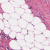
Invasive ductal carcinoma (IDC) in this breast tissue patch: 0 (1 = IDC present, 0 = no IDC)